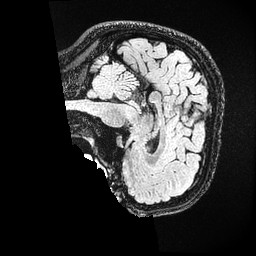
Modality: FLAIR
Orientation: sagittal
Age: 33
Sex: female
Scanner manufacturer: ge
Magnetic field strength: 3 T
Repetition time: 4.802 s
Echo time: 0.1167 s